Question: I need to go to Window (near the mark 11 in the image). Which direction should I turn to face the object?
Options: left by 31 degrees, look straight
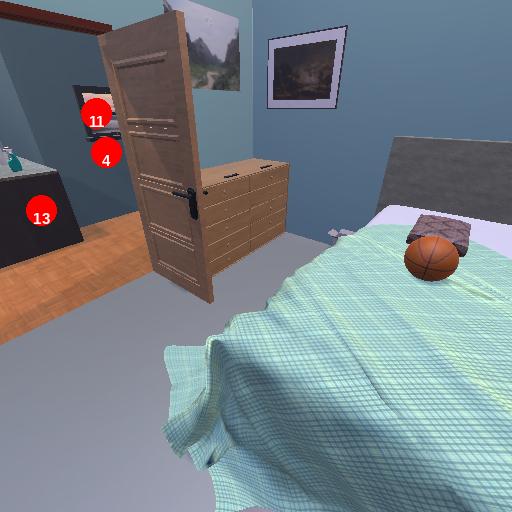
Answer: left by 31 degrees